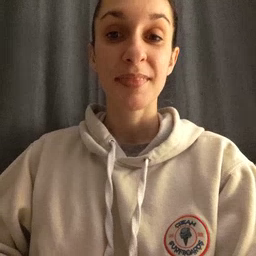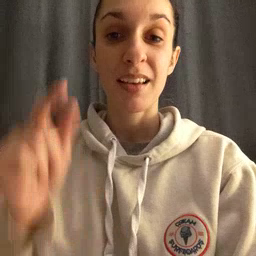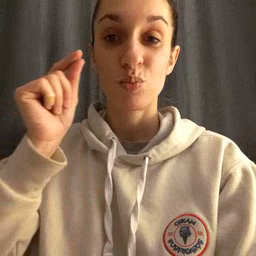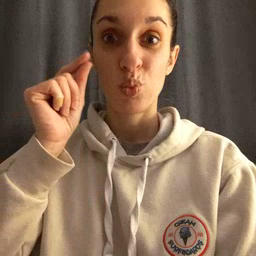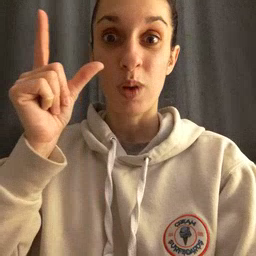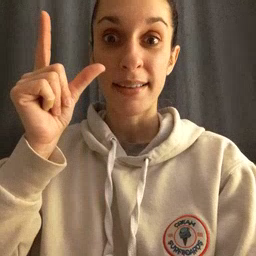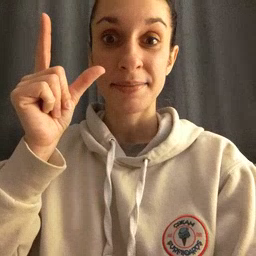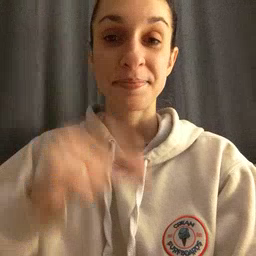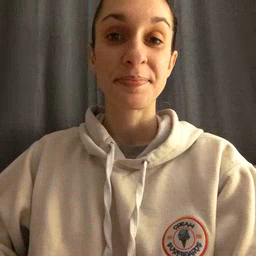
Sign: awake